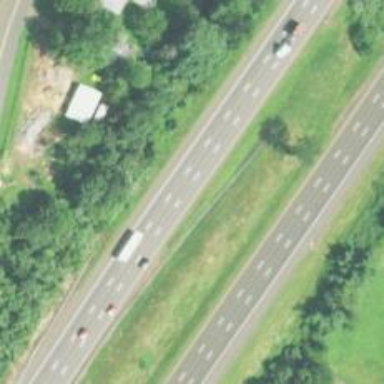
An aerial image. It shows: View of motorway.